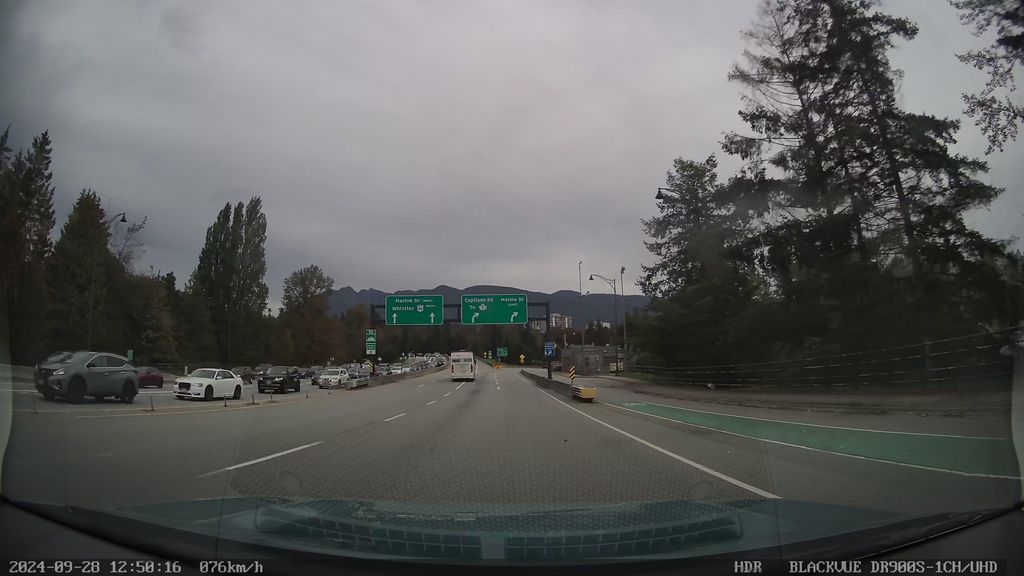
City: vancouver